Question: When an Android device connects to a wifi AP, it identifies itself with a name like:
android_cc1dec12345e6054
How can that string be obtained from within an Android app? Not for the purpose of changing it, just for readout.
EDIT:
This is a screenshot of my router's web interface, showing a list of all connected devices. Note the two Android devices on the list -- How can that string be read from Java code running on the device?

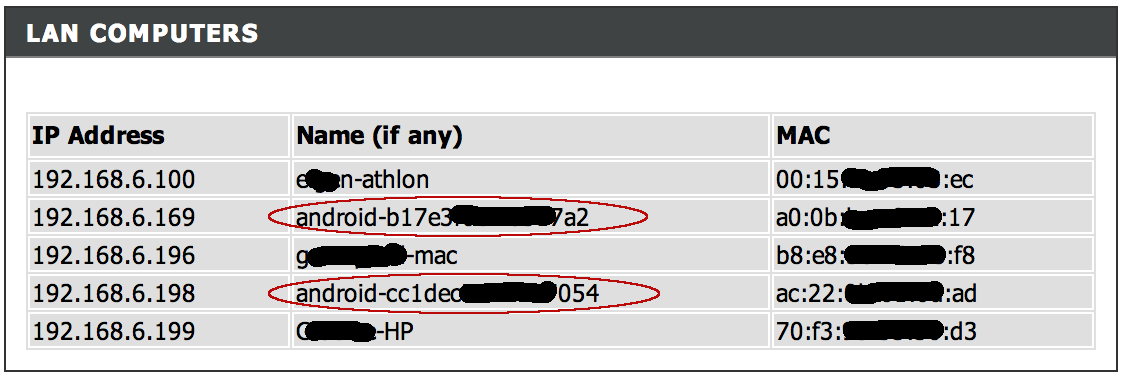
Answer: Building off of @Merlevede's answer, here's a quick and dirty way to get the property. It's a private API, so it's subject to change, but this code hasn't been modified since at least Android 1.5 so it's probably safe to use.
'''
import android.os.Build;
import java.lang.reflect.Method;
/**
* Retrieves the net.hostname system property
* @param defValue the value to be returned if the hostname could
* not be resolved
*/
public static String getHostName(String defValue) {
try {
Method getString = Build.class.getDeclaredMethod("getString", String.class);
getString.setAccessible(true);
return getString.invoke(null, "net.hostname").toString();
} catch (Exception ex) {
return defValue;
}
}
'''